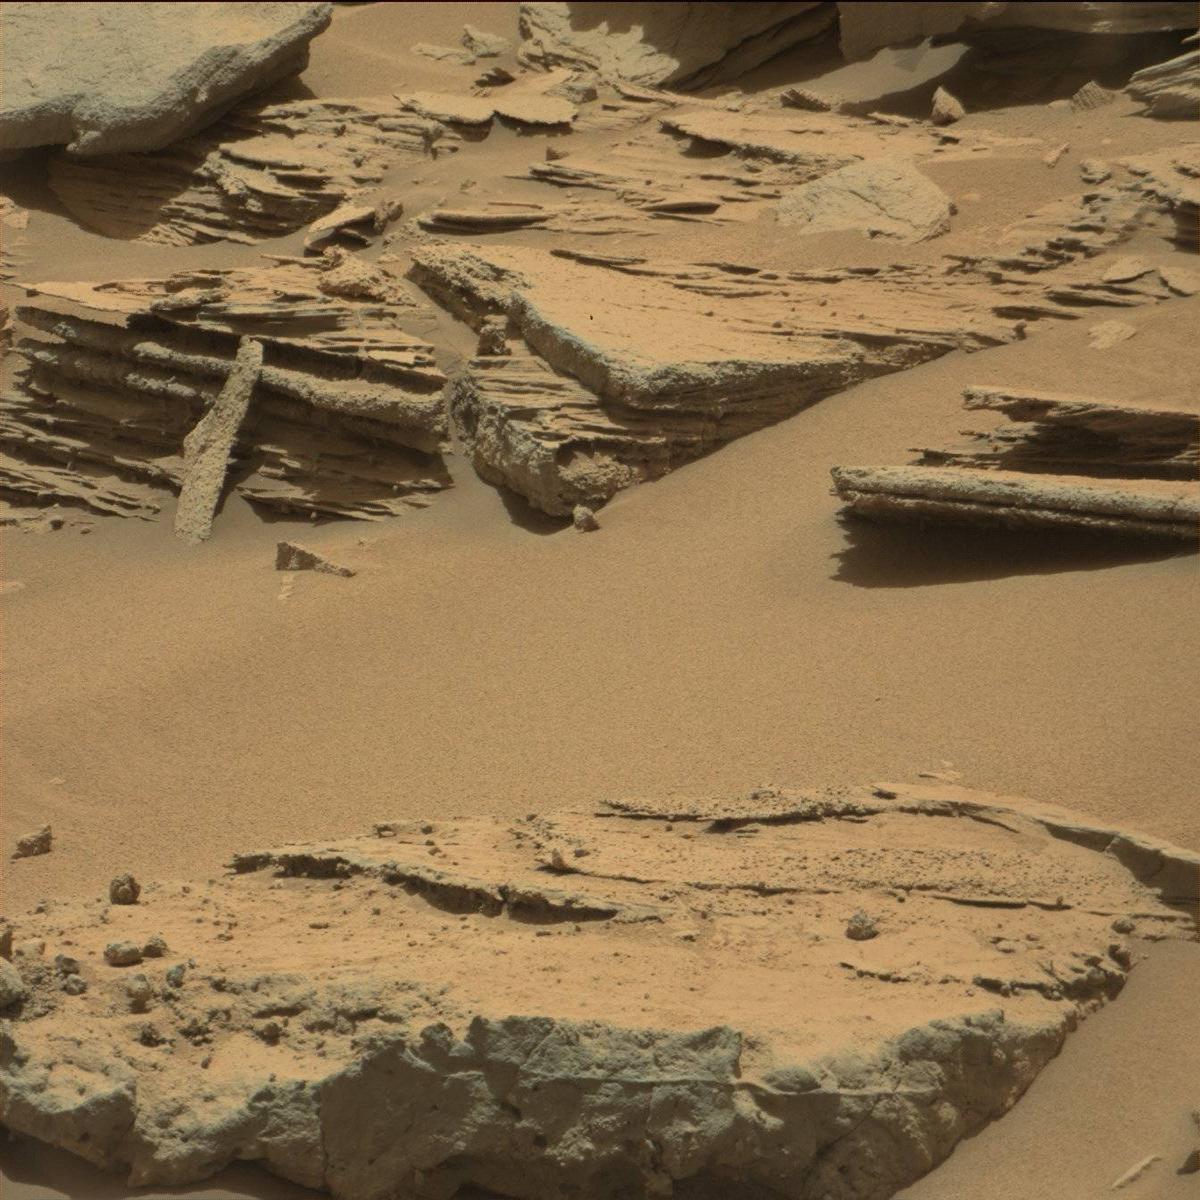
Terrain classes present: Bedrock, Rock, Sand / Soil